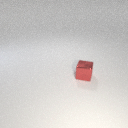
small red metal cube